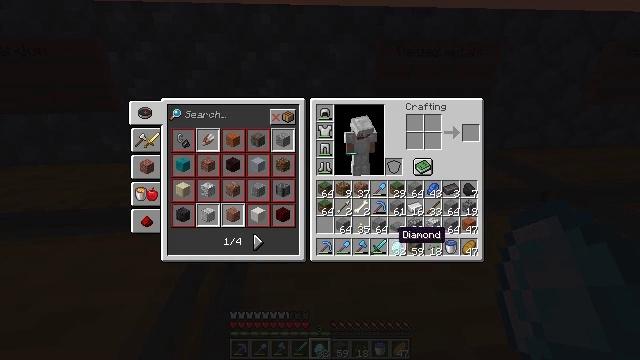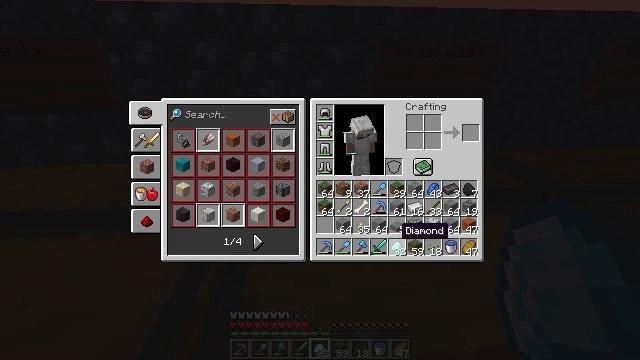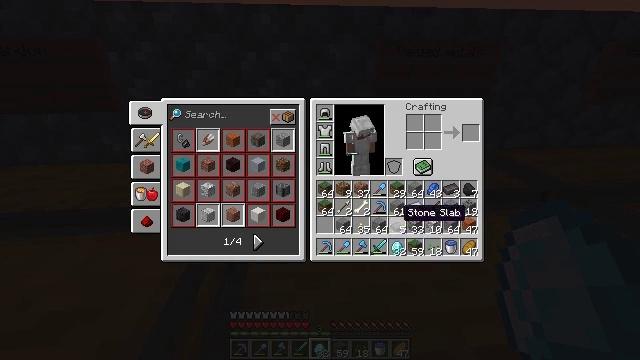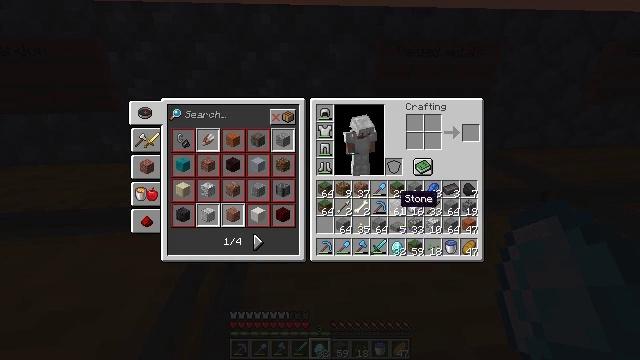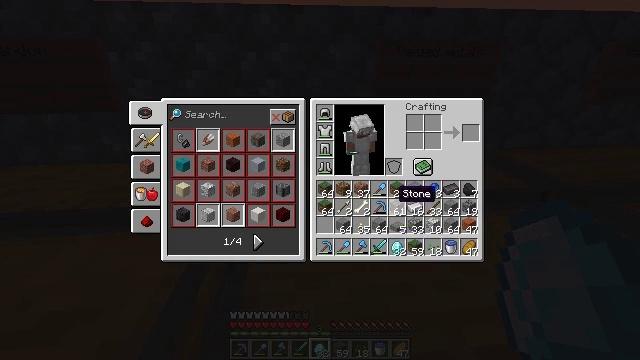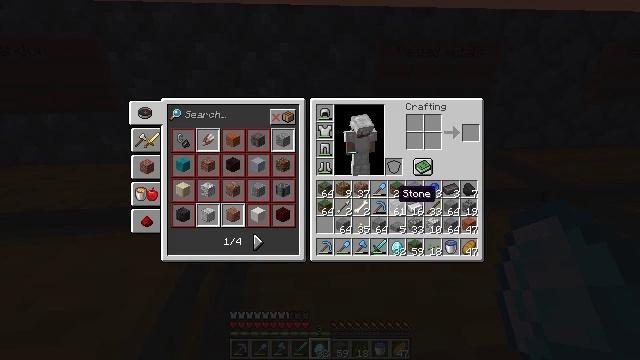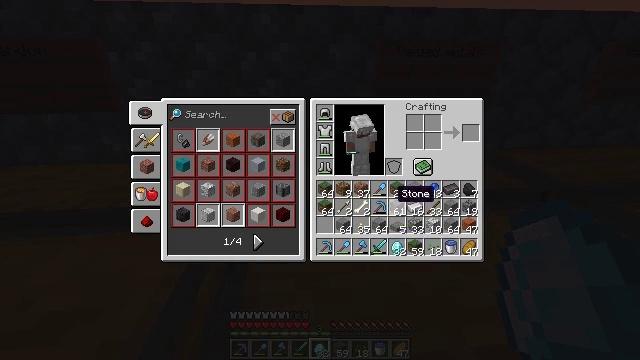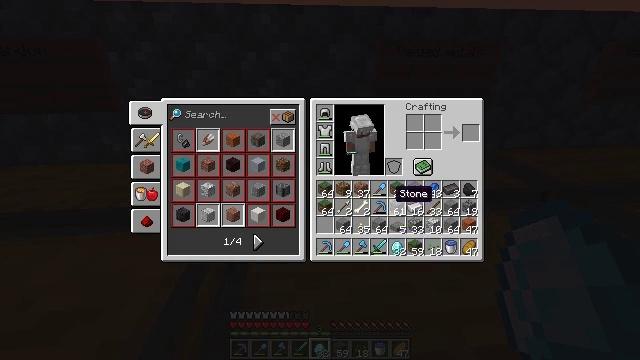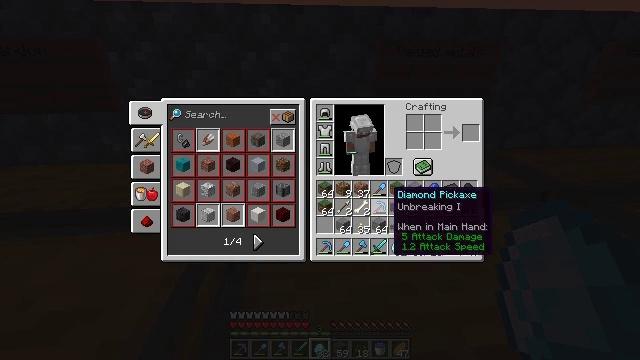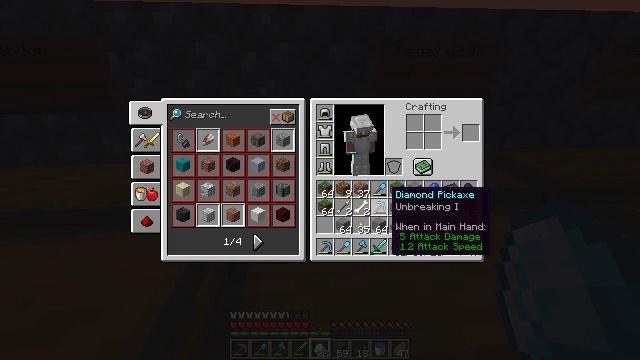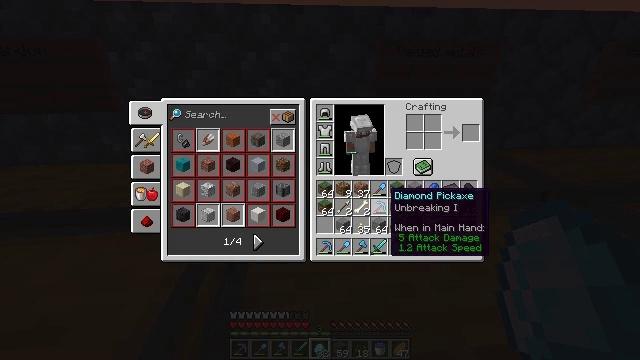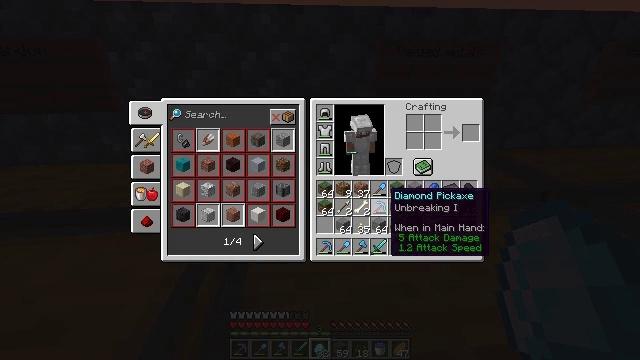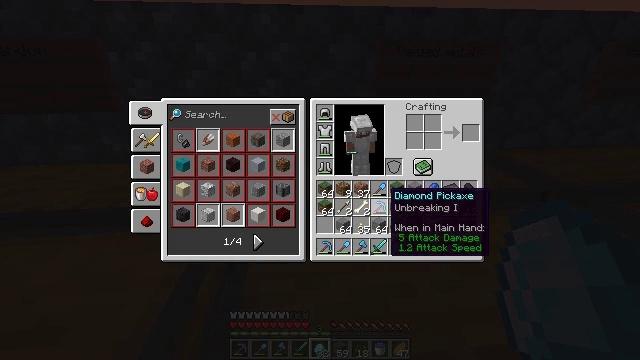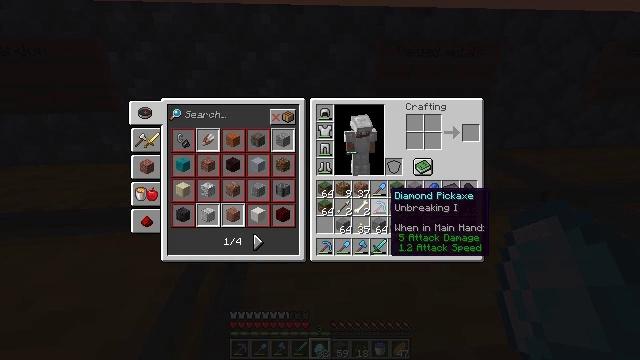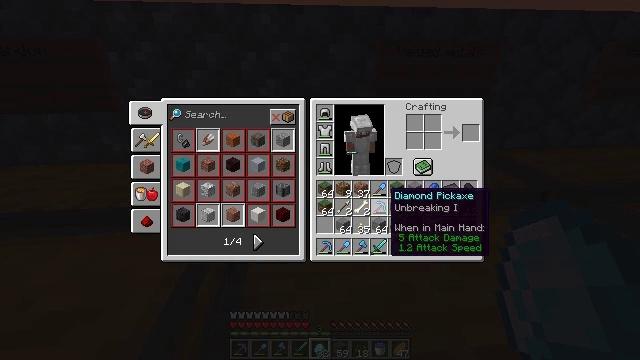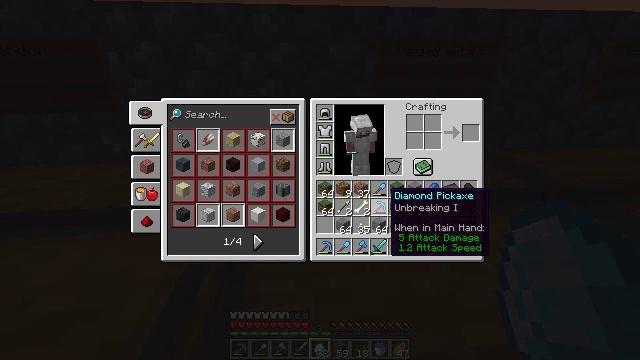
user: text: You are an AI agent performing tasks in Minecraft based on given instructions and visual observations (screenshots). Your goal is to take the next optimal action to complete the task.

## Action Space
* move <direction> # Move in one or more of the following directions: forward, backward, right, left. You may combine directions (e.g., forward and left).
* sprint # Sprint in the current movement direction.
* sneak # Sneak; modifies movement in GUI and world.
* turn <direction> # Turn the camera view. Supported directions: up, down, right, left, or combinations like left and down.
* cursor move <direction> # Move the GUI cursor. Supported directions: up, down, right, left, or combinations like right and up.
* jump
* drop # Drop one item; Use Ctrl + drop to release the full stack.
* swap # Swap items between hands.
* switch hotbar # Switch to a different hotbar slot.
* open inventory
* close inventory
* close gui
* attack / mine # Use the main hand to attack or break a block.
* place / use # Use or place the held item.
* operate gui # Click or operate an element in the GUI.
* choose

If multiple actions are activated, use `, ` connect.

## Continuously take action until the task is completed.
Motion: motion action
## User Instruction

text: Remove a grass block from the inventory.
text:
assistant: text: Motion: no_op
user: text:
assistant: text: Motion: cursor move up
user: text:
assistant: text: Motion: cursor move up
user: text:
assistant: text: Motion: no_op
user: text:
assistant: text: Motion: no_op
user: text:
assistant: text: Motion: no_op
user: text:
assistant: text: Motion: no_op
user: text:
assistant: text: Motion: no_op
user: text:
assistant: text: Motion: no_op
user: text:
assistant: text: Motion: no_op
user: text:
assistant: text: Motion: no_op
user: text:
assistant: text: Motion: no_op
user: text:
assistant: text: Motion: no_op
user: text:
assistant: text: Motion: no_op
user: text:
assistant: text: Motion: no_op
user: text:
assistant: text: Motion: no_op
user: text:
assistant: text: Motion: no_op
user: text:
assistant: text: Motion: no_op
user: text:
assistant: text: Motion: no_op
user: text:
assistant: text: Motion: no_op
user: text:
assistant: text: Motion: no_op
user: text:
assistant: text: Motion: no_op
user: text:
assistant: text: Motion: no_op
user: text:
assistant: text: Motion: no_op
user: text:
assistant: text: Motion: no_op
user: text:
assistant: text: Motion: no_op
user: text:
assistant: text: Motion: no_op
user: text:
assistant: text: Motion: no_op
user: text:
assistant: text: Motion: no_op
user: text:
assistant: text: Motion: no_op